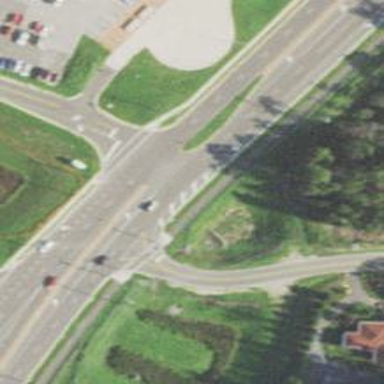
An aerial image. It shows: Secondary link road.